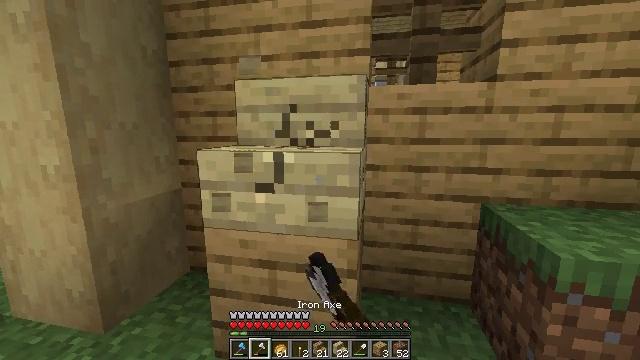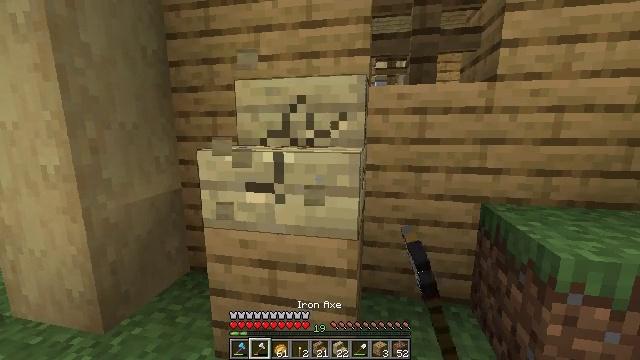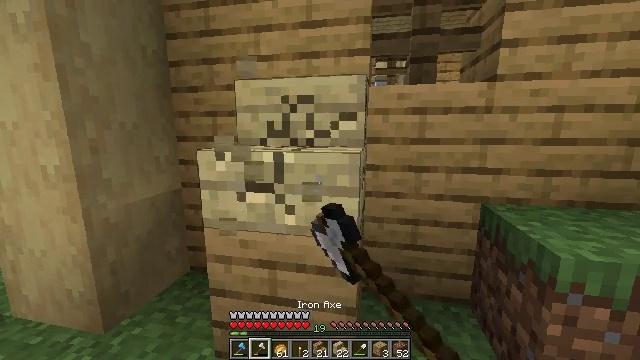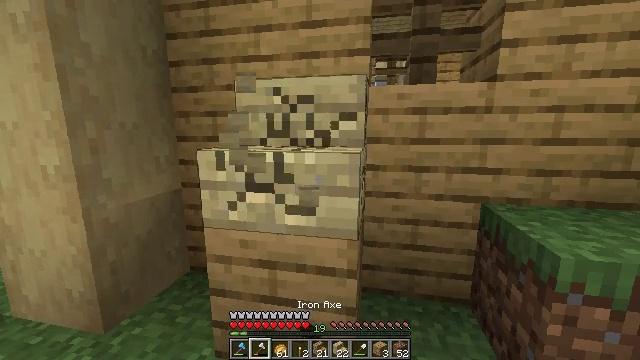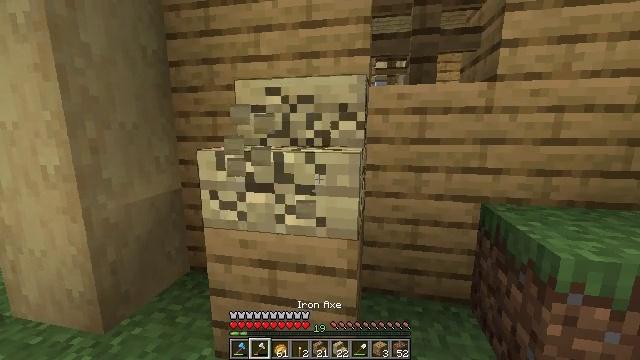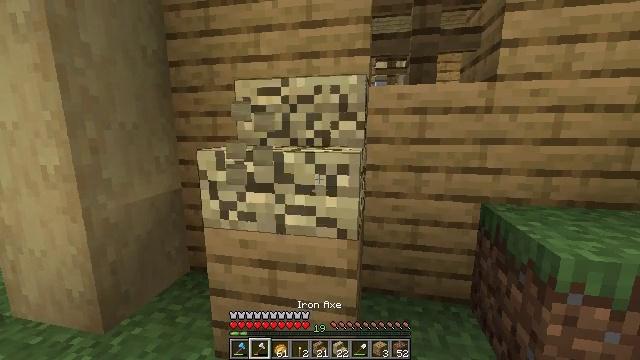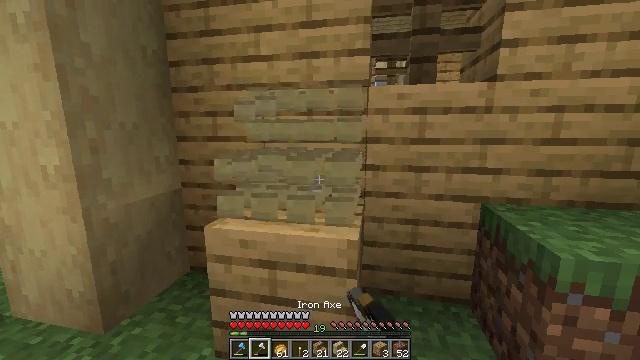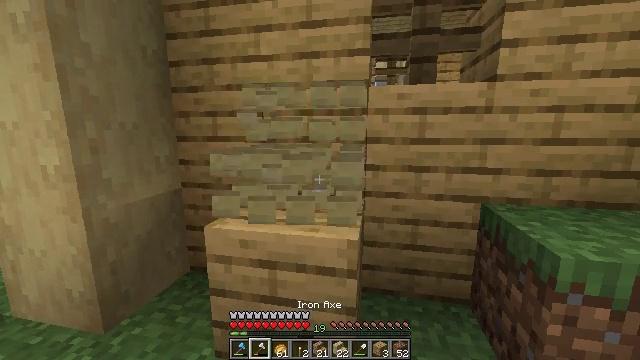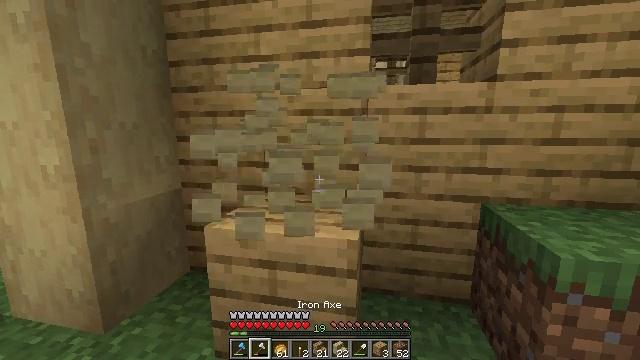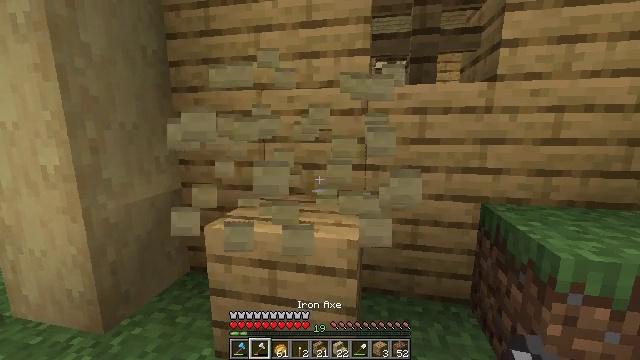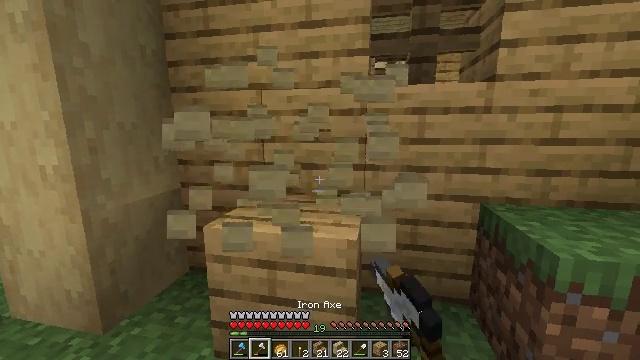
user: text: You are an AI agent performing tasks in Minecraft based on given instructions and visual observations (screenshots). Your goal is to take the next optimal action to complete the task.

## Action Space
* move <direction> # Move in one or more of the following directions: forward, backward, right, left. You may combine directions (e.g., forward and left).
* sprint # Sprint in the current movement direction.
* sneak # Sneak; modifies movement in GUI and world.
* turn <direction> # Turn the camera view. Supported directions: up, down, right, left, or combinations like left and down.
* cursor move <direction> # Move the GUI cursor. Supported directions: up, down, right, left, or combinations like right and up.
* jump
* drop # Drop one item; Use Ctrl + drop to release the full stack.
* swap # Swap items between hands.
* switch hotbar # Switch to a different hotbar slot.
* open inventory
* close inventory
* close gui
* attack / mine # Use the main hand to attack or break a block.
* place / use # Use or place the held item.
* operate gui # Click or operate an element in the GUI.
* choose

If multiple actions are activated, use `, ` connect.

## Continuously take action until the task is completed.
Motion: motion action
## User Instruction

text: Collect the birch stairs for reuse.
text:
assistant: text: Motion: attack / mine
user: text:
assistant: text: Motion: attack / mine
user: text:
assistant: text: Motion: attack / mine
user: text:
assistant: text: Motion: attack / mine
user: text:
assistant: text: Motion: attack / mine
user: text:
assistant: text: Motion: attack / mine
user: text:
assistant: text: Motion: attack / mine
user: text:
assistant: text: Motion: attack / mine
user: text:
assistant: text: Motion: attack / mine
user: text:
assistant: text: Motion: attack / mine
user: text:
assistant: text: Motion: attack / mine